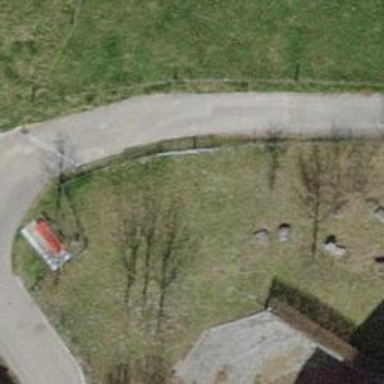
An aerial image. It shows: Playground with basket swing.